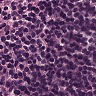
Metastatic tissue present: no